【题型】证明题　【知识点】解析几何　【难度】medium
已知抛物线\(C:y^2=2px\)的焦点为\(F\)，直线\(l\)与抛物线\(C\)交于\(A(x_1,y_1)\)，\(B(x_2,y_2)\)两点，\(|AF|=x_1+1\)，点\(O\)为坐标原点，\(OA\perp OB\)。

(1)求抛物线\(C\)的方程；

(2)证明：直线\(l\)过定点，并求出该定点坐标；

(3)若点\(Q(2,0)\)，直线\(AQ\)，\(BQ\)分别与抛物线\(C\)相交于\(M\)，\(N\)两点（异于\(A\)，\(B\)两点），记\(\triangle ABQ\)的面积为\(S_1\)，记\(\triangle MNQ\)的面积为\(S_2\)，试判断\(\frac{S_1}{S_2}\)是否为定值，若为定值，则求出此定值；若不为定值，请说明理由。

\vspace{1em}
【解答】

【答案】(1)\(y^2=4x\)；(2)证明见解析；定点\((4,0)\)；(3)\(\frac{S_1}{S_2}\)为定值，定值为\(4\)。

\vspace{1em}

【分析】
（1）根据已知及抛物线的定义求得\(p=2\)，即可得抛物线方程；
（2）设直线\(l\)方程为\(x=my+t\)，联立抛物线并应用韦达定理得\(y_1y_2=-4t\)，再由\(OA\perp OB\Rightarrow x_1x_2+y_1y_2=0\)及\(x_1=\frac{y_1^2}{4}\)，\(x_2=\frac{y_2^2}{4}\)，联立所得求参数值，进而确定直线所过的定点；
（3）设直线\(AM\)的方程为\(x=ny+2\)，联立抛物线并应用韦达定理，\(C(x_3,y_3)\)、\(D(x_4,y_4)\)得到\(y_3=\frac{-8}{y_1}\)、\(y_4=\frac{-8}{y_2}\)，再由三角形面积公式得到\(\frac{S_1}{S_2}=\left|\frac{y_1y_2}{y_3y_4}\right|\)，结合（2）即可得结论。

\vspace{1em}

【详解】
（1）由题设\(|AF|=x_1+1=x_1+\frac{p}{2}\Rightarrow p=2\Rightarrow\)抛物线\(C:y^2=4x\)；

（2）设直线\(l\)方程为\(x=my+t\)，且\(A(x_1,y_1)\)，\(B(x_2,y_2)\)，
联立直线\(l\)与抛物线
\[
\begin{cases}
x=my+t\\
y^2=4x
\end{cases}
\]
消去\(x\)，得\(y^2-4my-4t=0\)，故\(y_1y_2=-4t\)，
因为\(OA\perp OB\Rightarrow x_1x_2+y_1y_2=0\)，且\(x_1=\frac{y_1^2}{4}\)，\(x_2=\frac{y_2^2}{4}\Rightarrow\frac{(y_1y_2)^2}{16}+y_1y_2=0\)，
所以\(y_1y_2=-16\Rightarrow-4t=-16\Rightarrow t=4\)，则直线\(l\)方程为\(x=my+4\)，过定点\((4,0)\)；

（3）由题设\(Q(2,0)\)，\(Q\)在直线\(AM\)上，
设直线\(AM\)的方程为\(x=ny+2\)，与抛物线方程联立为\(y^2-4ny-8=0\)，
设\(C(x_3,y_3)\)，所以\(y_1y_3=-8\)，即\(y_3=\frac{-8}{y_1}\)，
设\(D(x_4,y_4)\)，同理得\(y_2y_4=-8\)，即\(y_4=\frac{-8}{y_2}\)，
\[
\frac{S_1}{S_2}=\frac{\frac{1}{2}|AQ|\cdot|BQ|\cdot\sin\angle AQB}{\frac{1}{2}|MQ|\cdot|NQ|\cdot\sin\angle MQN}
\]
因为\(\angle AQB=\angle MQN\)，所以\(\sin\angle AQB=\sin\angle MQN\)，
因为\(\frac{|AQ|}{|MQ|}=\left|\frac{y_1}{y_3}\right|\)，\(\frac{|BQ|}{|NQ|}=\left|\frac{y_2}{y_4}\right|\)，
所以\(\frac{S_1}{S_2}=\left|\frac{y_1}{y_3}\right|\left|\frac{y_2}{y_4}\right|=\left|\frac{y_1y_2}{y_3y_4}\right|\)，而\(y_3=\frac{-8}{y_1}\)，\(y_4=\frac{-8}{y_2}\)，\(y_1y_2=-16\)，
所以
\[
\frac{S_1}{S_2}=\left|\frac{y_1y_2}{\frac{(-8)\cdot(-8)}{y_1y_2}}\right|=\left|\frac{(y_1y_2)^2}{64}\right|=\left|\frac{(-16)^2}{64}\right|=4
\]
因此\(\frac{S_1}{S_2}\)为定值，定值为\(4\)。

\vspace{1em}

【点睛】关键点点睛：第三问，\(C(x_3,y_3)\)、\(D(x_4,y_4)\)，设直线并联立抛物线，应用韦达定理得到\(y_3=\frac{-8}{y_1}\)、\(y_4=\frac{-8}{y_2}\)，且\(\frac{S_1}{S_2}=\left|\frac{y_1y_2}{y_3y_4}\right|\)为关键。
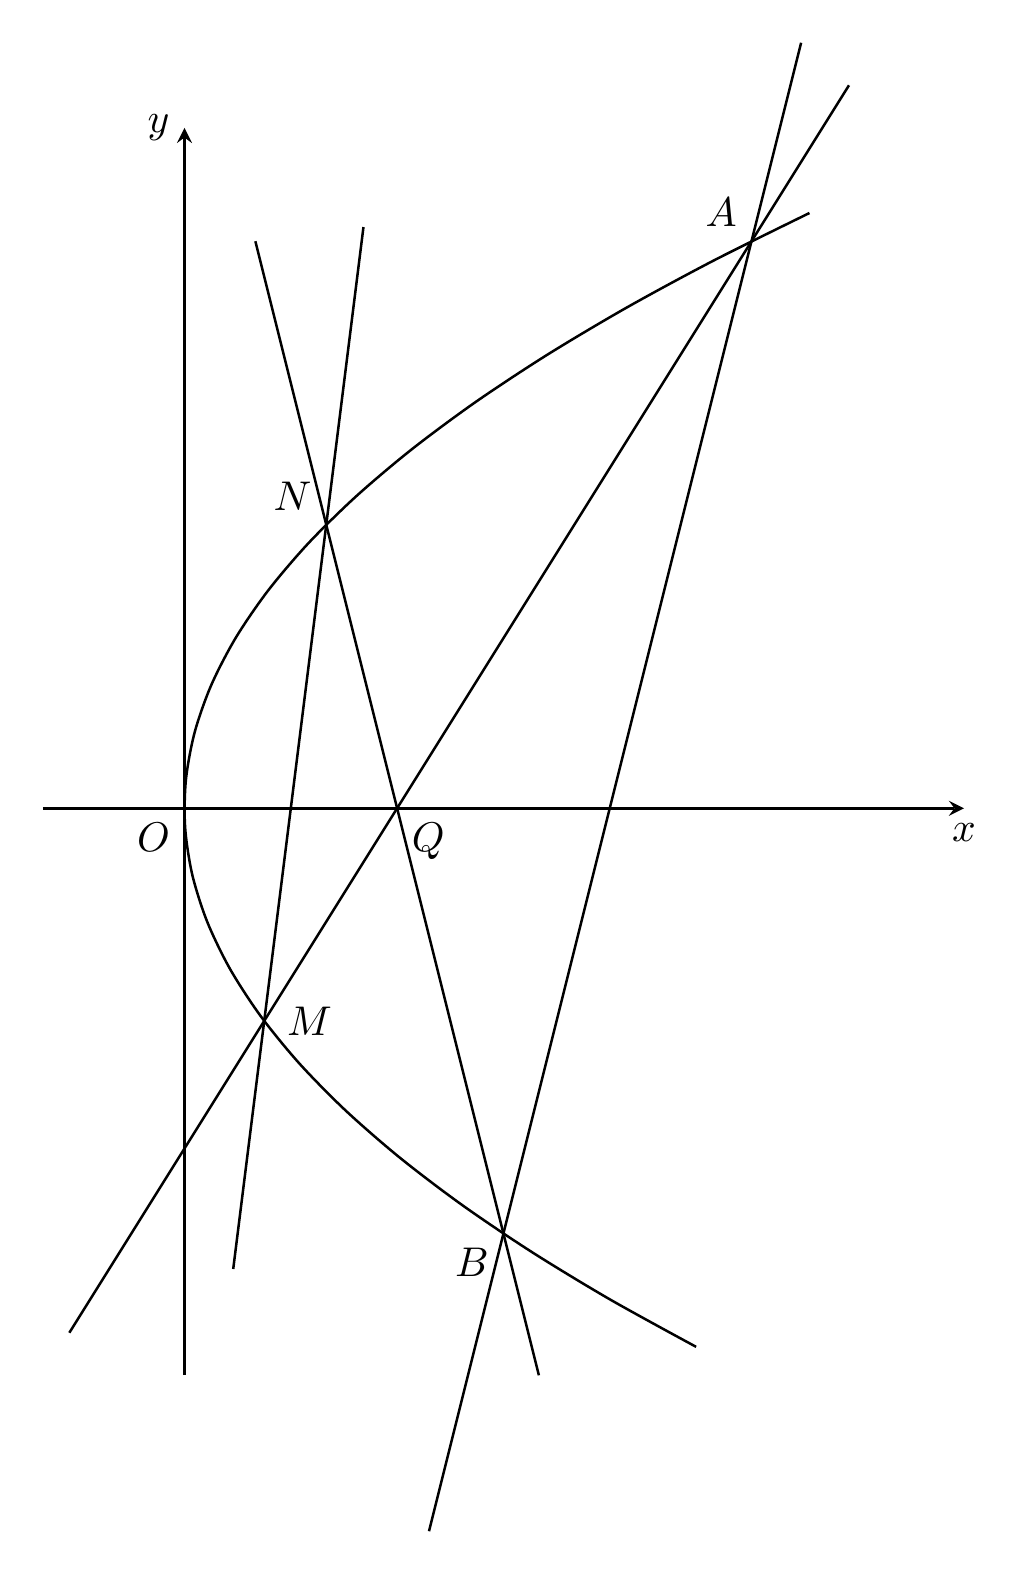